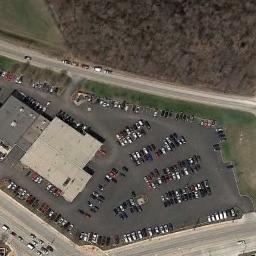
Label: parking_lot